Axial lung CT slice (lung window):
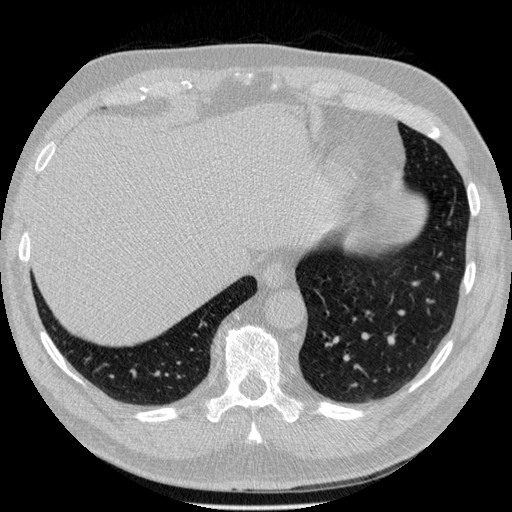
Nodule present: no